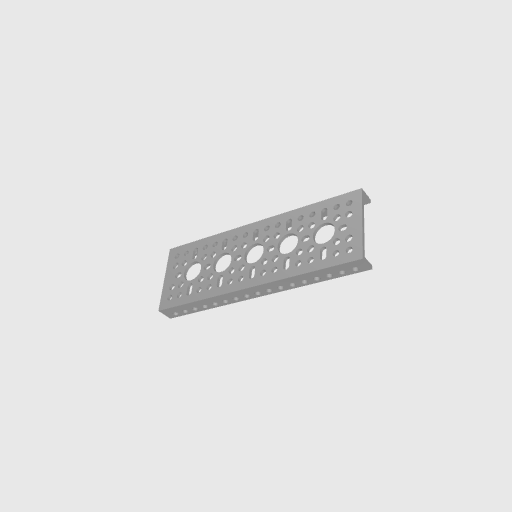
Part: LowSideUChannel5H